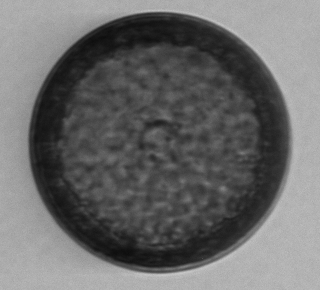
Label: Coscinodiscus